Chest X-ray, PA view. Patient: 52 years old, sex M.
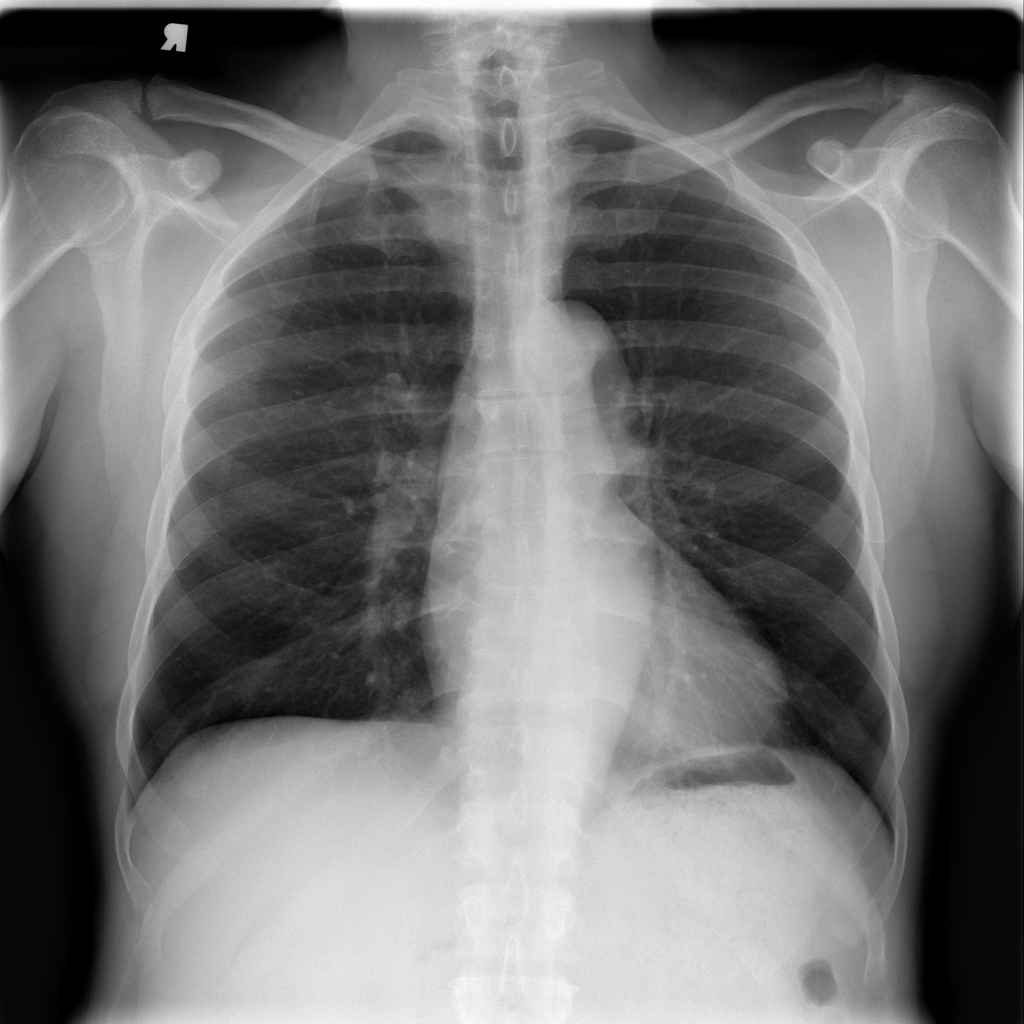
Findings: No Finding